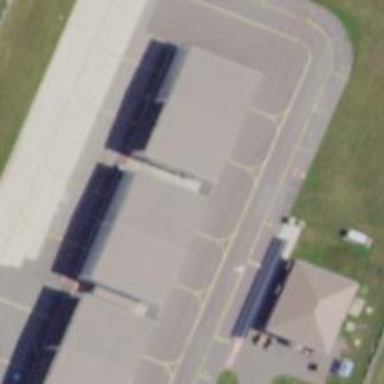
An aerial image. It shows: View of taxiway at the airport.